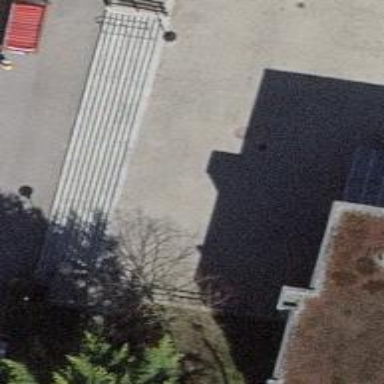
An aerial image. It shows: Set of steps on the road.